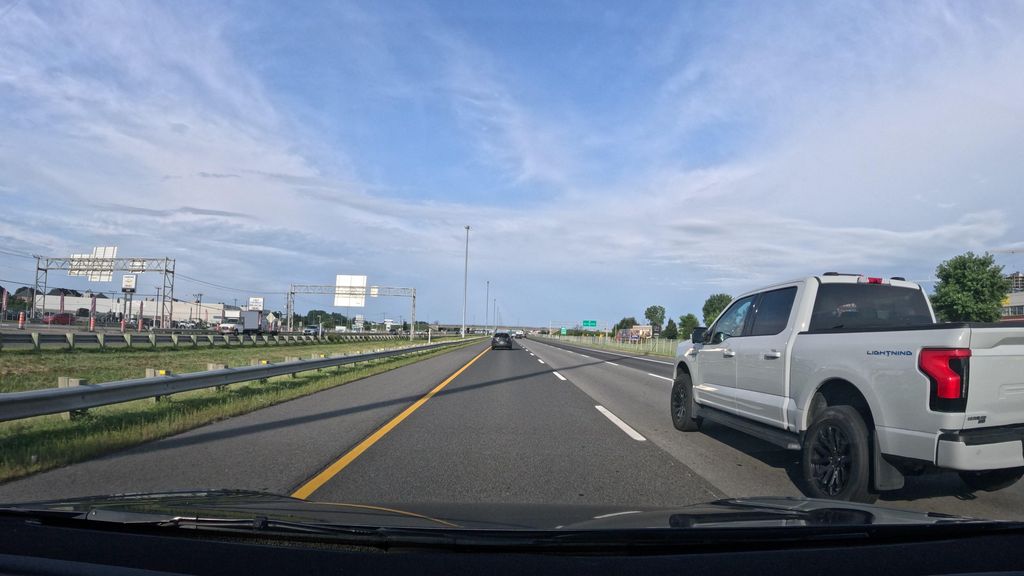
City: montreal